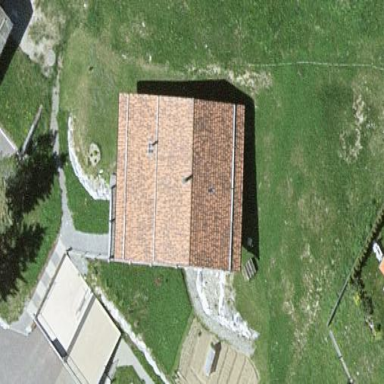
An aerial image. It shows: Detached building.